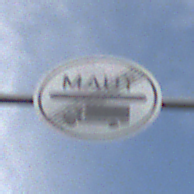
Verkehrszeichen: EndeMautpflicht
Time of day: MorningAfternoon
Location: Outdoor (RoadRail)
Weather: PartlyCloudy
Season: NotSpecified
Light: Natural